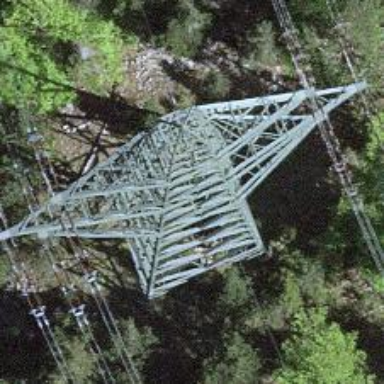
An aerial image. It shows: Power tower.